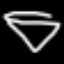
Label: diamond